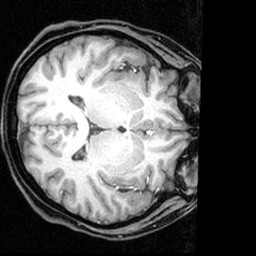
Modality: T1w
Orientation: axial
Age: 21
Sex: female